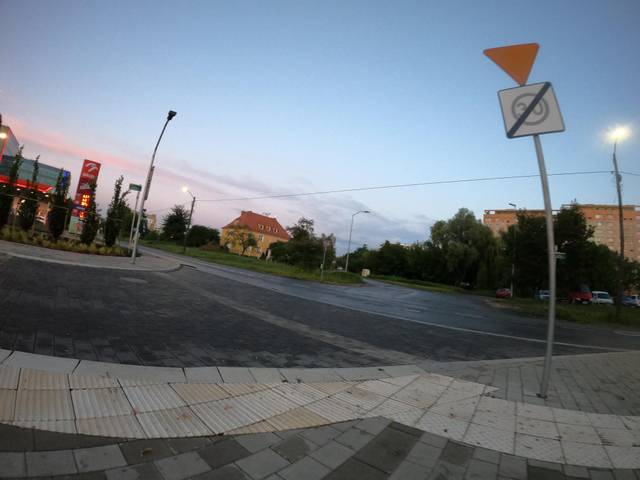
Region: Germany
Coordinates: 53.443, 14.57